Question: I am receiving this error message.
I am trying to make a subview that I can reuses to display a row in my app.
For some reason, it is pointing to the index variable that I am using to iterate over my enum in my List to display my data.
Why is this happening? I am not sure how to refer to this variable outside of the subview.
'''
struct DisplayRow: View {
var name: String
var code: String
var value: Double
var counter: Int
var body: some View {
List(0..<counter, id: \.self) {index in
VStack {
HStack {
Text(name)
Text(code)
}
Text("$\(value)")
}
}
}
}
struct ContentView: View {
var body: some View {
List {
Section(header: Text("Wounds")) {
DisplayWoundRow()
}
Section(header: Text("Debride")) {
DisplayRow(name: debride.allCases[index].rawValue, code: debridecode.allCases[index].rawValue, value: debridevalue.allCases[index].rawValue, counter: debride.allCases.count)
}
}
'''

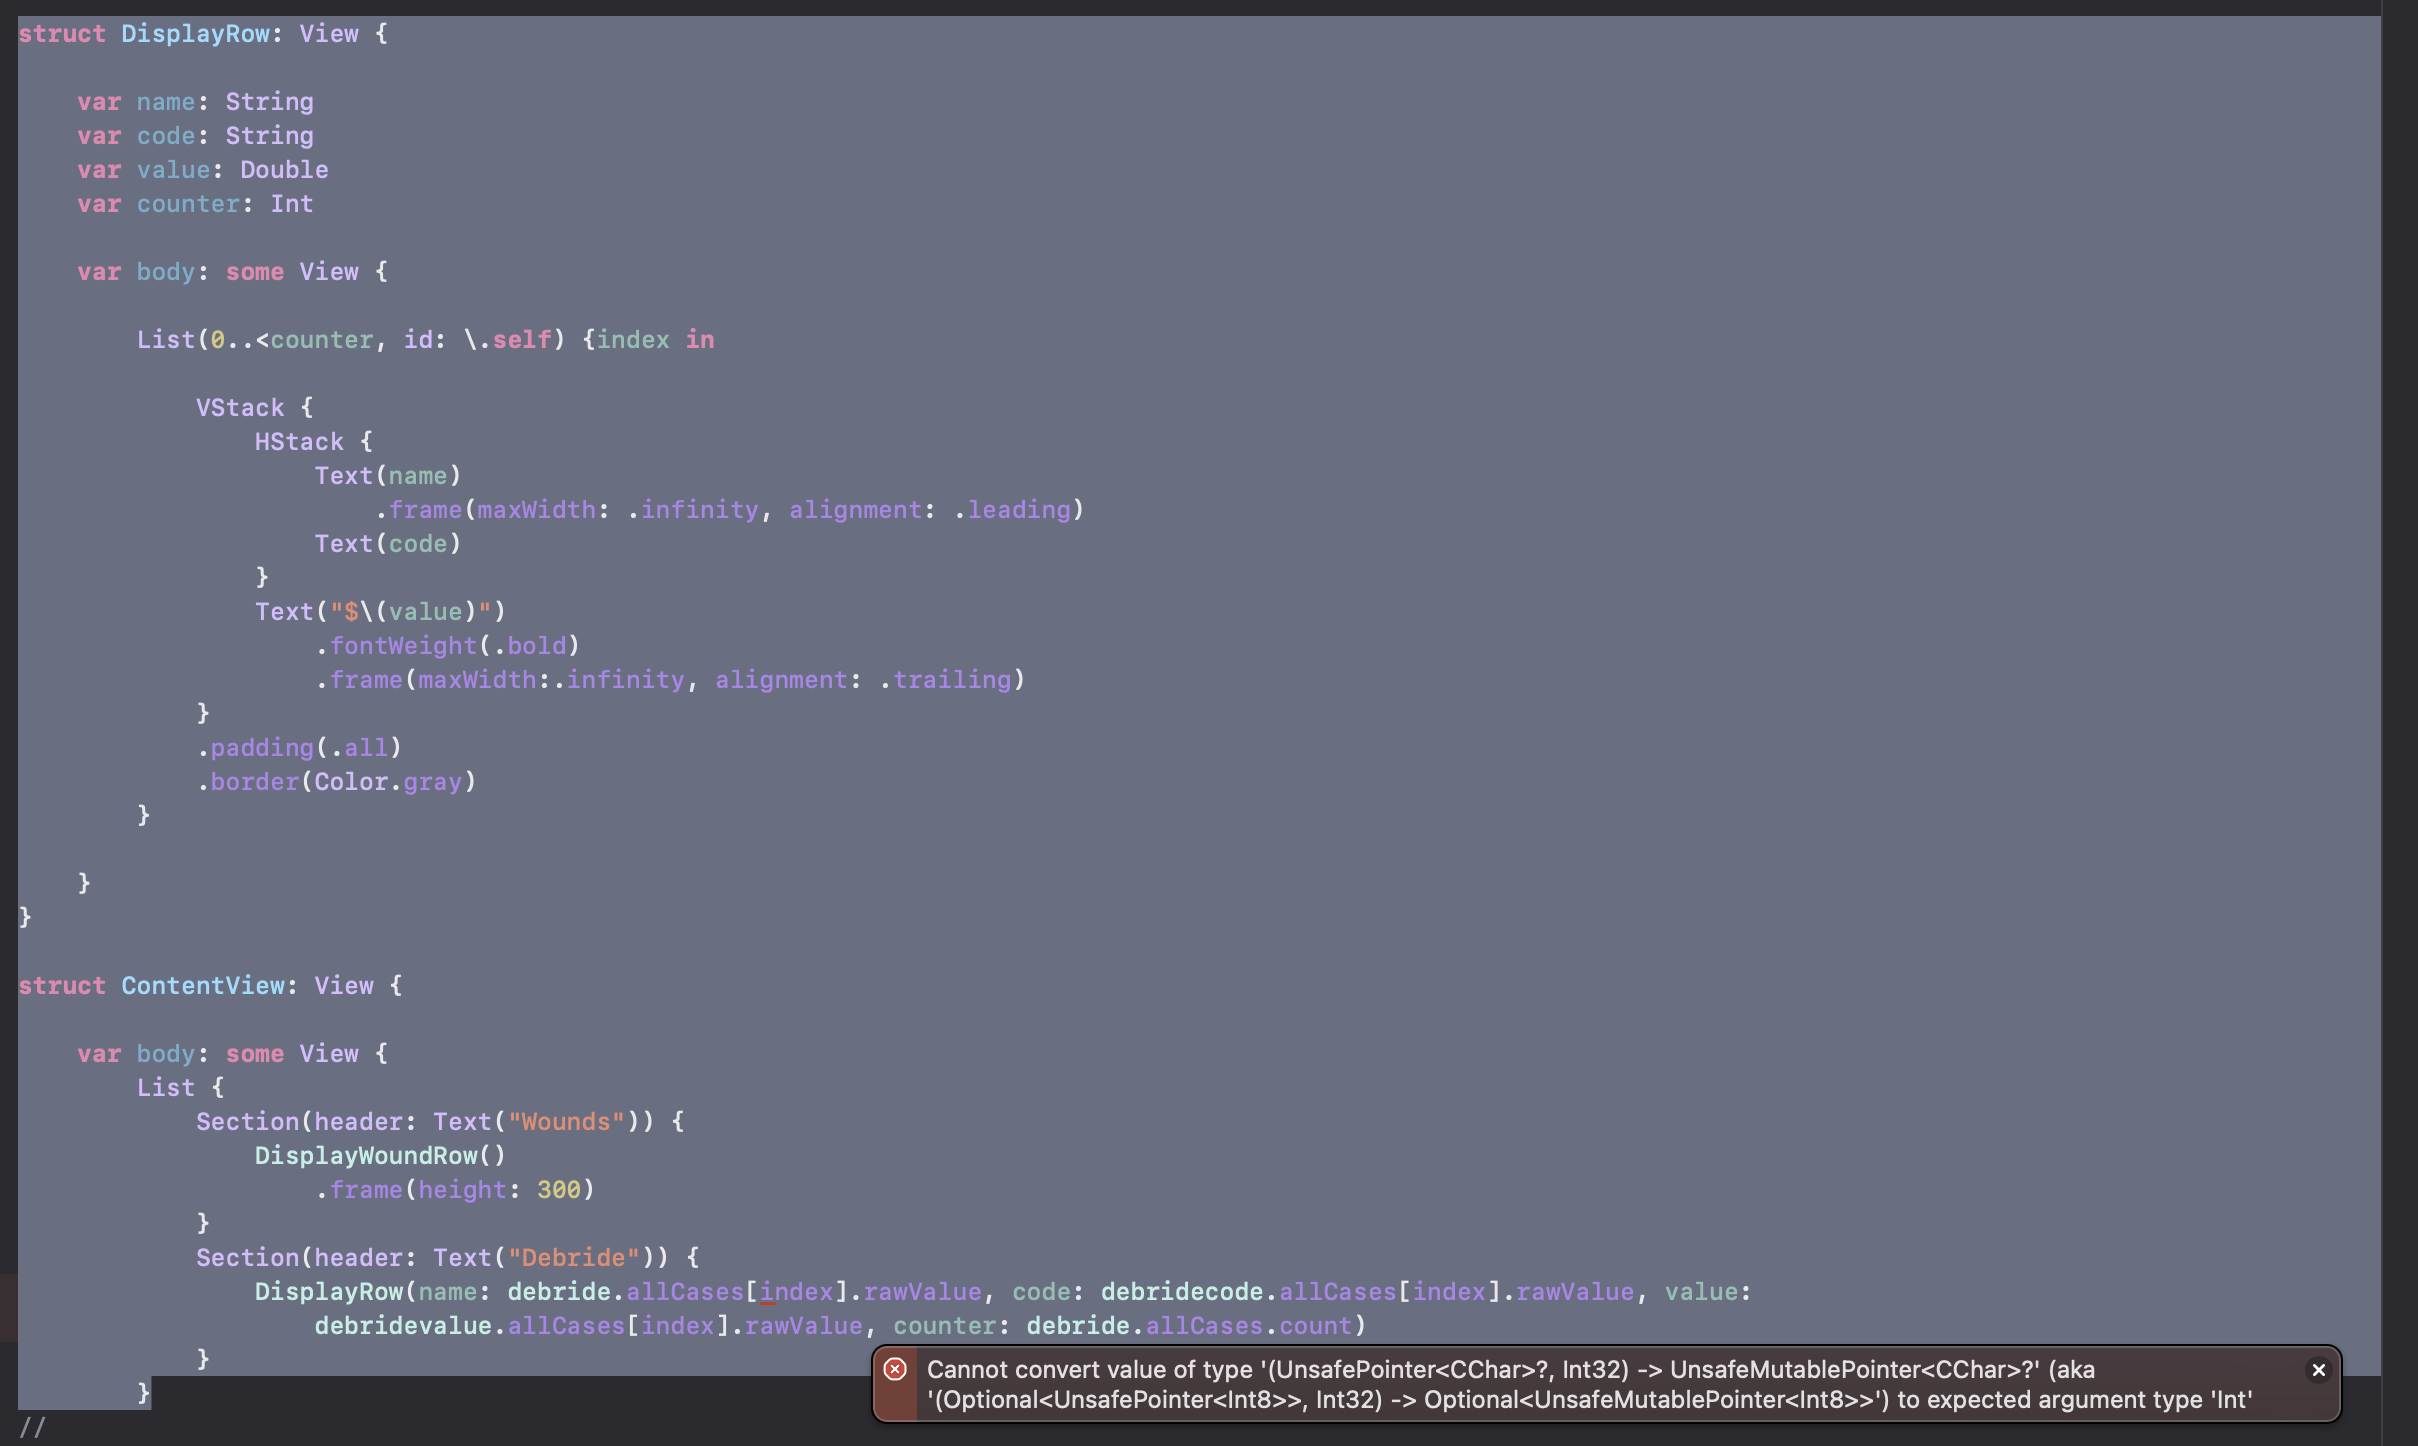
Answer: You need ForEach for that, like
'''
Section(header: Text("Debride")) {
ForEach(0..<debride.allCases.count, id: \.self) { index in // << here !!
DisplayRow(name: debride.allCases[index].rawValue, code: debridecode.allCases[index].rawValue, value: debridevalue.allCases[index].rawValue, counter: debride.allCases.count)
}
}
'''
*I don't have all those types and cannot test, so typos or other errors are on you.